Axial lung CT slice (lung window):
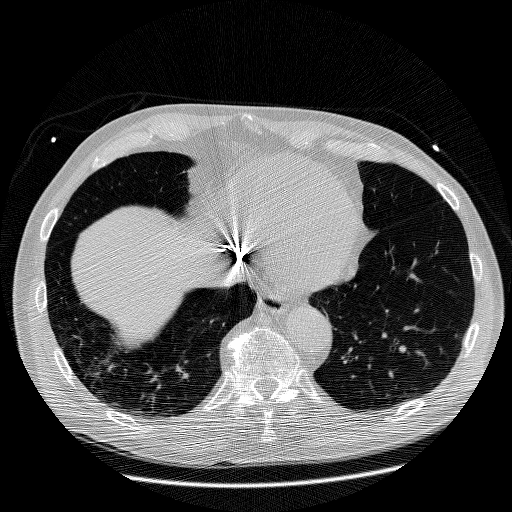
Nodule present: no